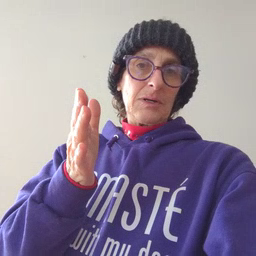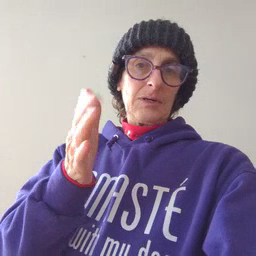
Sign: will